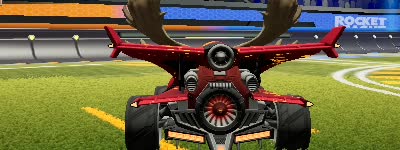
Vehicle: aftershock